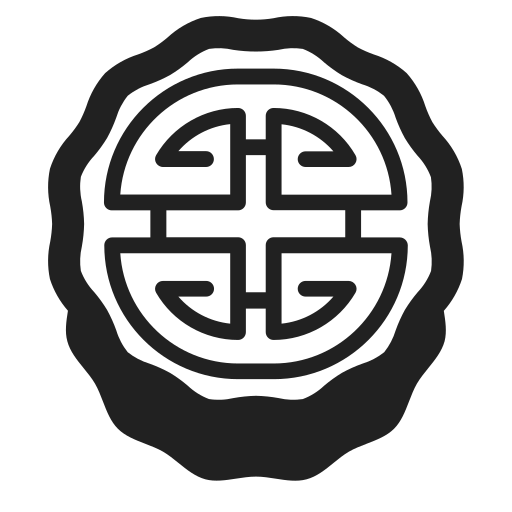
moon cake high contrast